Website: bh-photo
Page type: gifting
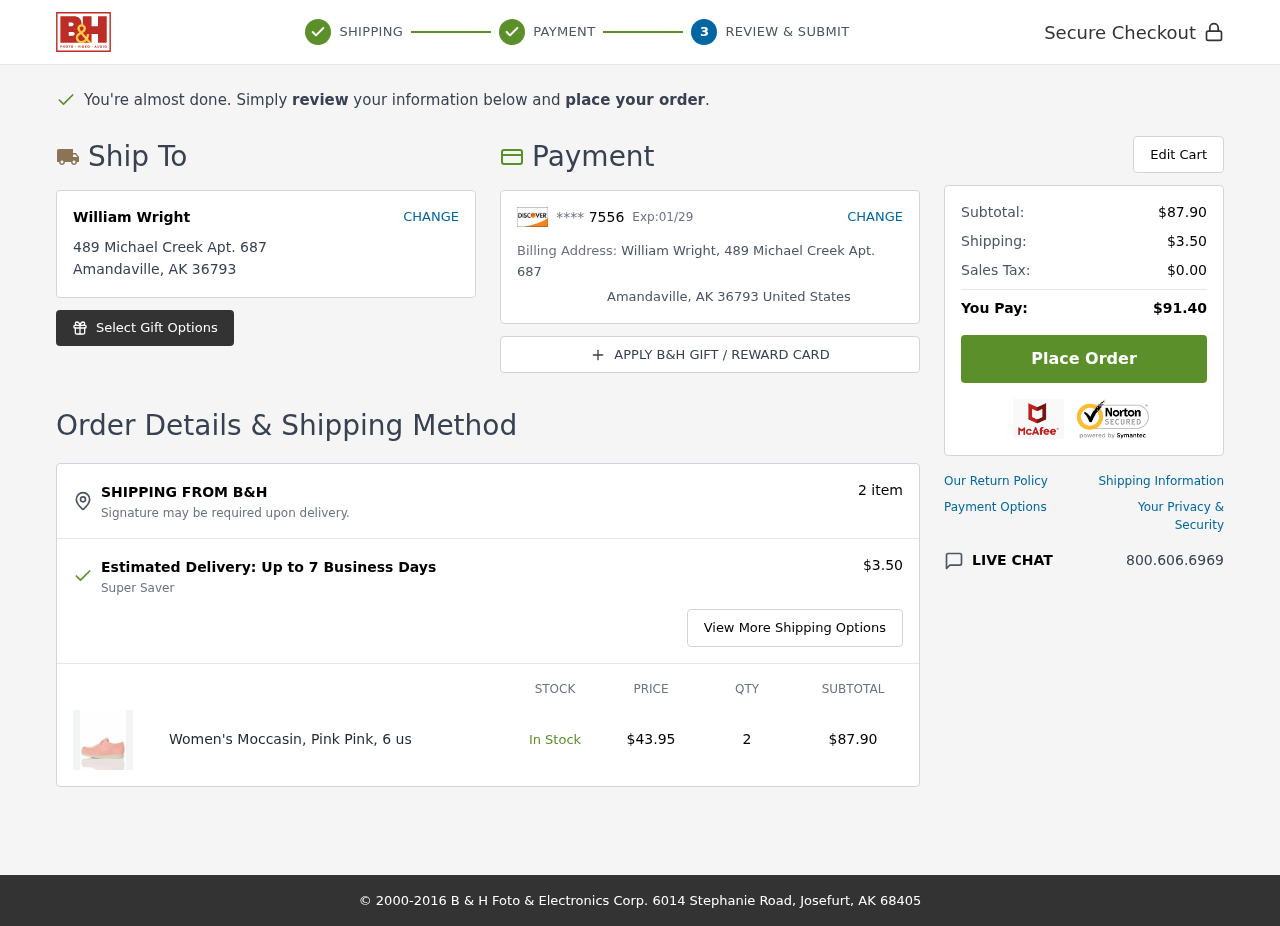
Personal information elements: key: PII_CARD_EXPIRY
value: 01/29
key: PII_CARD_LAST4
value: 7556
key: PII_CITY
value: Amandaville
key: PII_COUNTRY
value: United States
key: PII_FULLNAME
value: William Wright
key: PII_POSTCODE
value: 36793
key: PII_STATE_ABBR
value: AK
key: PII_STREET
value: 489 Michael Creek Apt. 687
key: PII_FULLNAME2
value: William Wright
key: PII_CITY2
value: Amandaville
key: PII_STATE_ABBR2
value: AK
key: PII_POSTCODE_FULL
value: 36793
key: PII_POSTCODE_NUMERIC
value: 36793
Product elements: key: PRODUCT1_NAME
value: Women's Moccasin, Pink Pink, 6 us
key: PRODUCT1_PRICE
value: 43.95
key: PRODUCT1_QUANTITY
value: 2
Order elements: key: ORDER_NUM_ITEMS
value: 2 item
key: ORDER_SHIPPING_COST
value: $3.50
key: ORDER_SUBTOTAL
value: $87.90
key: ORDER_TAX
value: $0.00
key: ORDER_TOTAL
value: $91.40